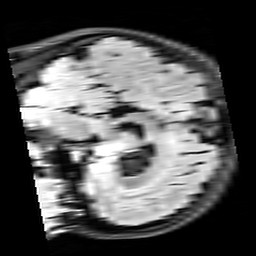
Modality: FLAIR
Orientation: sagittal
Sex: female
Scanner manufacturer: siemens
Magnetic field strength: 3 T
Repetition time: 10 s
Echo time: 0.09 s